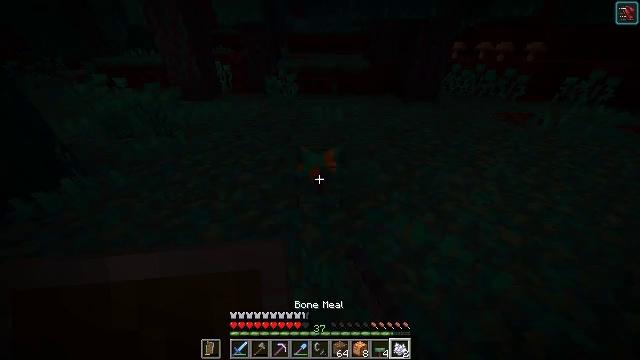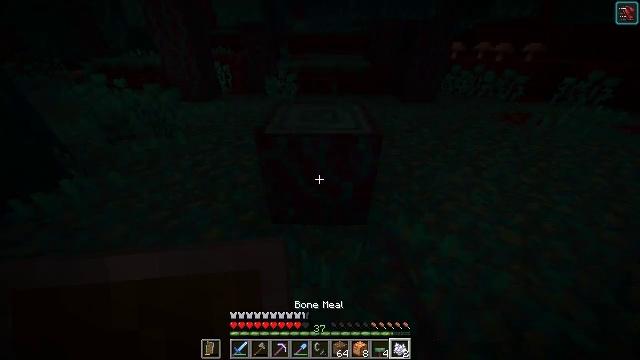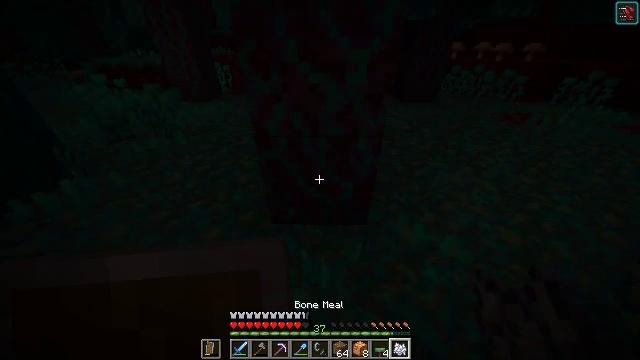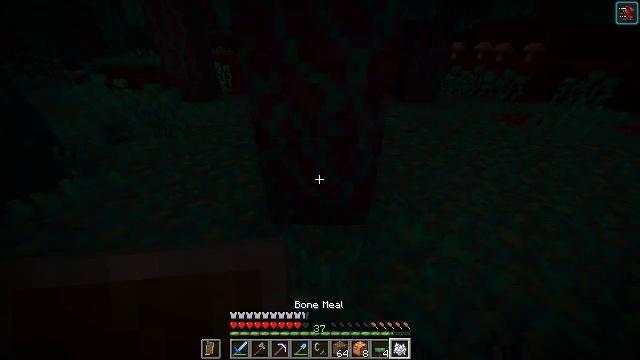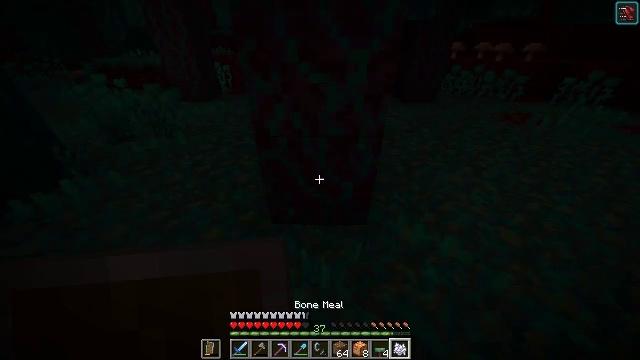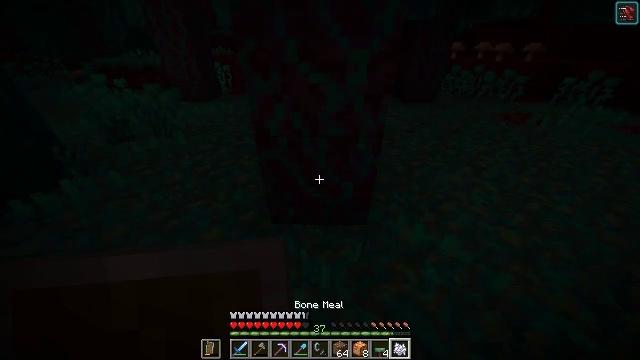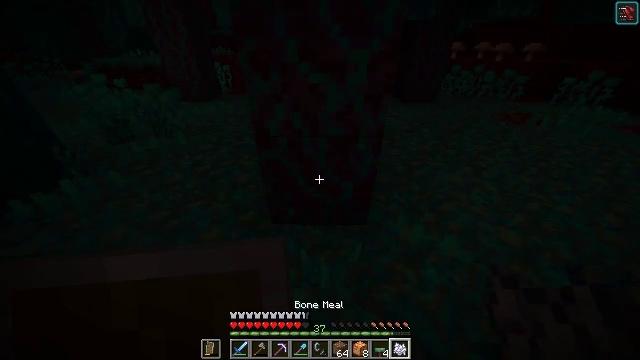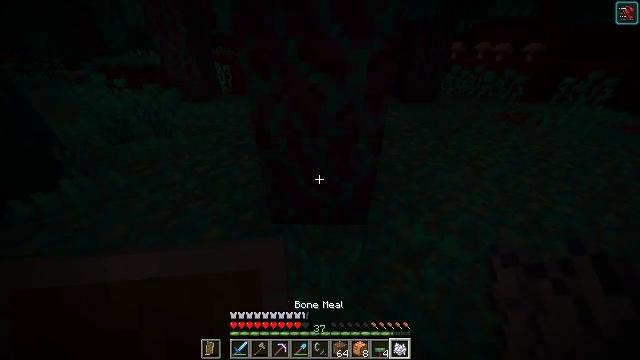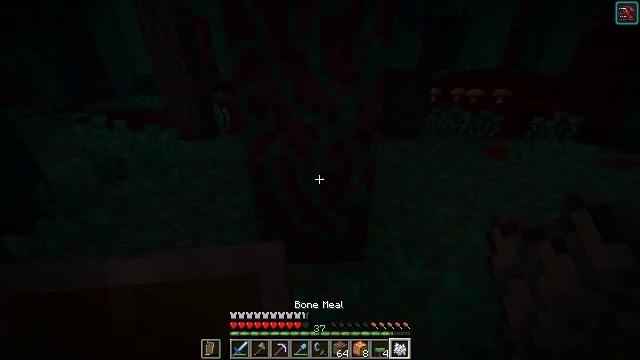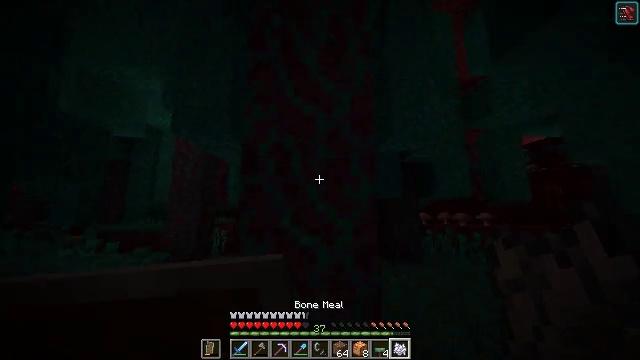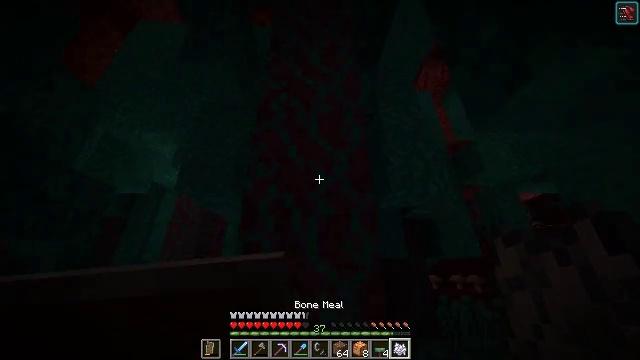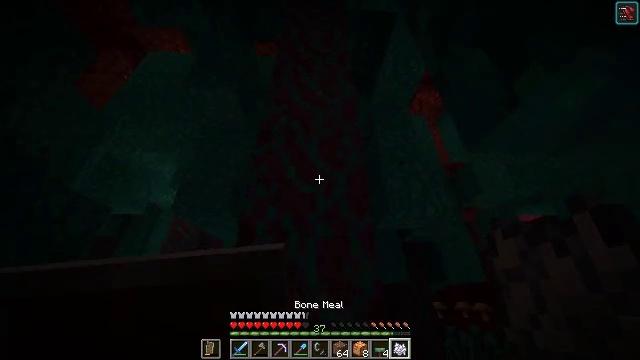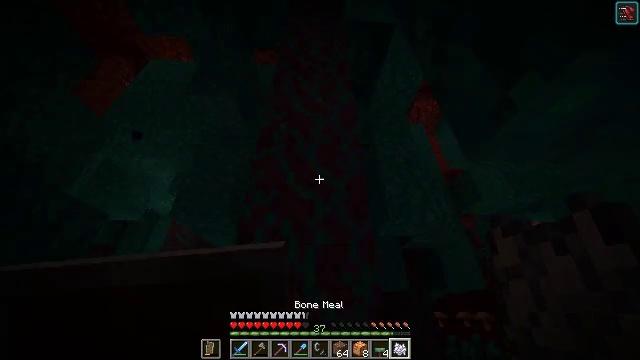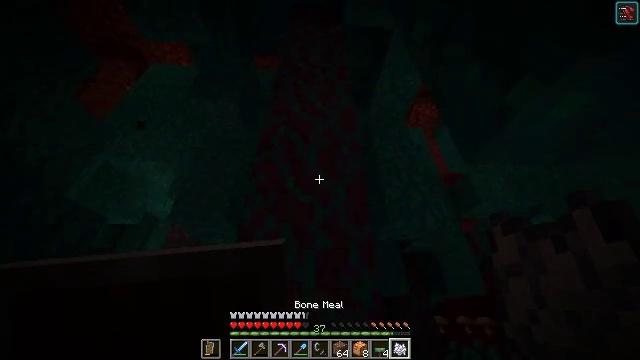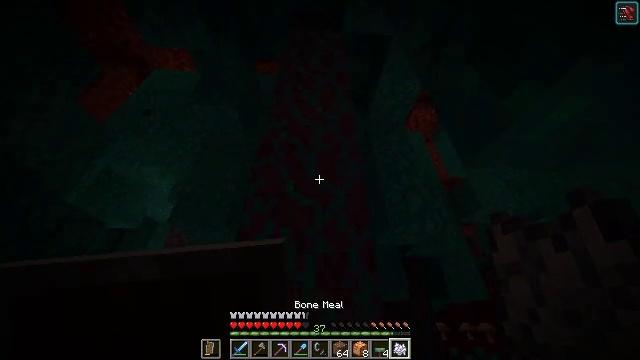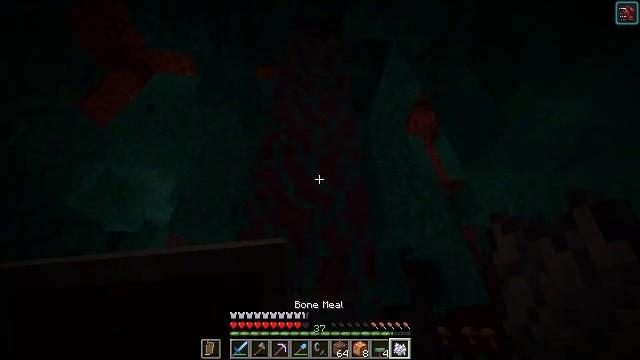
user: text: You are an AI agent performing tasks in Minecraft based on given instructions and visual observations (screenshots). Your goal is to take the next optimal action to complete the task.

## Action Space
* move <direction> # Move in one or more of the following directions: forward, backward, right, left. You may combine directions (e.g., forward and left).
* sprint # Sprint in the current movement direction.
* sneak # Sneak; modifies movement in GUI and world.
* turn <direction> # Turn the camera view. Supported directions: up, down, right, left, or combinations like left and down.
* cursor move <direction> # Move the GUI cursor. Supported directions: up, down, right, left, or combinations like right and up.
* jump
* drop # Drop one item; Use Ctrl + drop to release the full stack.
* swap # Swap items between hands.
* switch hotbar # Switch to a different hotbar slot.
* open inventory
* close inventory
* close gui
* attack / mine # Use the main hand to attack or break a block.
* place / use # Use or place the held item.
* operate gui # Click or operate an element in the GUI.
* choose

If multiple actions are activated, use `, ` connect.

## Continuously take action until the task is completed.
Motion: motion action
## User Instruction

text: Collect crimson fungus as a resource.
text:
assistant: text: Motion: no_op
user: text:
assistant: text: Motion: no_op
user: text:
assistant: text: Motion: no_op
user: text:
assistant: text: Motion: no_op
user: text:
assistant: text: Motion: no_op
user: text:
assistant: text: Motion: no_op
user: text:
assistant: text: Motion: no_op
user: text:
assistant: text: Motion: turn right and up
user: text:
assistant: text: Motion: turn up
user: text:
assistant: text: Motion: turn up
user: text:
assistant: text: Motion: turn up
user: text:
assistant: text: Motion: turn up
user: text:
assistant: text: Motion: turn up
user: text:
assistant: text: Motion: turn up
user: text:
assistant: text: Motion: no_op
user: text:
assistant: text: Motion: no_op
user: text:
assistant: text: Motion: turn up
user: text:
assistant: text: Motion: move right, turn left and up
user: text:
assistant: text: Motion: move forward and move right, turn left and up
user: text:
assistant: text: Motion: move forward and move right, turn left and up
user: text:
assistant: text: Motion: move forward and move right, turn left
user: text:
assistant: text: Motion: move forward and move right, turn left
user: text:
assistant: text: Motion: move forward and move right, turn left and up
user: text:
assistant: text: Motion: move forward and move right, turn left
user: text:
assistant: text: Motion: move forward and move right, turn left
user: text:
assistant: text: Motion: move forward and move right, turn left and down
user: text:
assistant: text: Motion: move forward and move right, turn left and down
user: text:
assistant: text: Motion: move forward and move right, turn left
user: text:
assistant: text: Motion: move forward and move right, turn left and up
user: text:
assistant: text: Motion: no_op